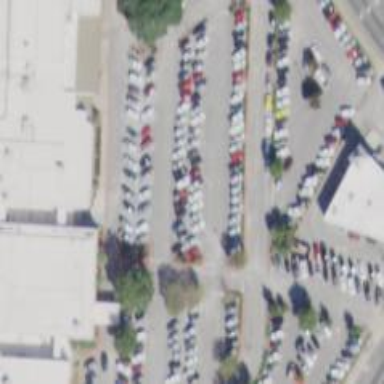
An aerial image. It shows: Parking space.